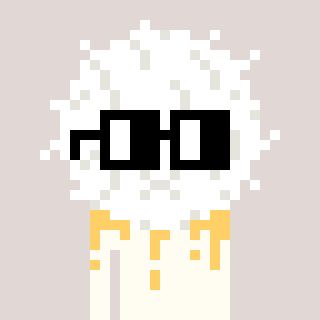
a pixel art character with square black glasses, a cottonball-shaped head and a grayscale-colored body on a warm background